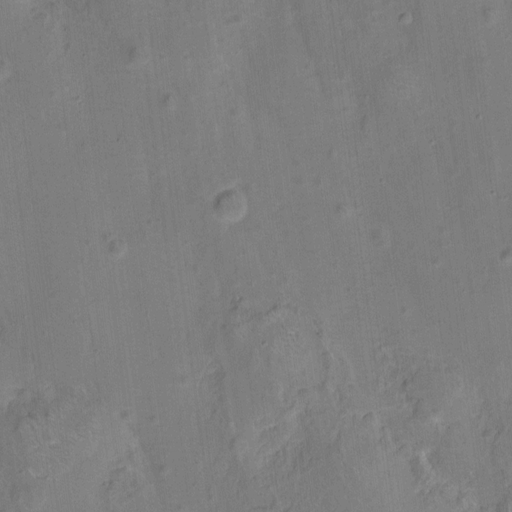
Classes present: Background